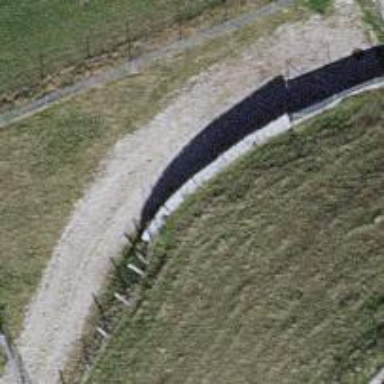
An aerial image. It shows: Retaining wall.